Question: Today I wake up and start eclipse like every single day the open a screen and a splash screen later it opens the eclipse window but the previous remains open this is a kinda annoying have 2 open tabs for eclipse... I want when eclipse opens the other tab closes is a black window with nothing in it...
Here is my 'eclipse.ini':
'''
-startup
plugins/org.eclipse.equinox.launcher_1.1.1.R36x_v20101122_1400.jar
--launcher.library
plugins/org.eclipse.equinox.launcher.win32.win32.x86_64_1.1.2.R36x_v20101222
-product
org.eclipse.epp.package.jee.product
--launcher.defaultAction
openFile
--launcher.XXMaxPermSize
256M
-showsplash
org.eclipse.platform
--launcher.XXMaxPermSize
256m
--launcher.defaultAction
openFile
-vmargs
-Dosgi.requiredJavaVersion=1.5
-Xms40m
-Xmx512m
'''
please take a look to the image.

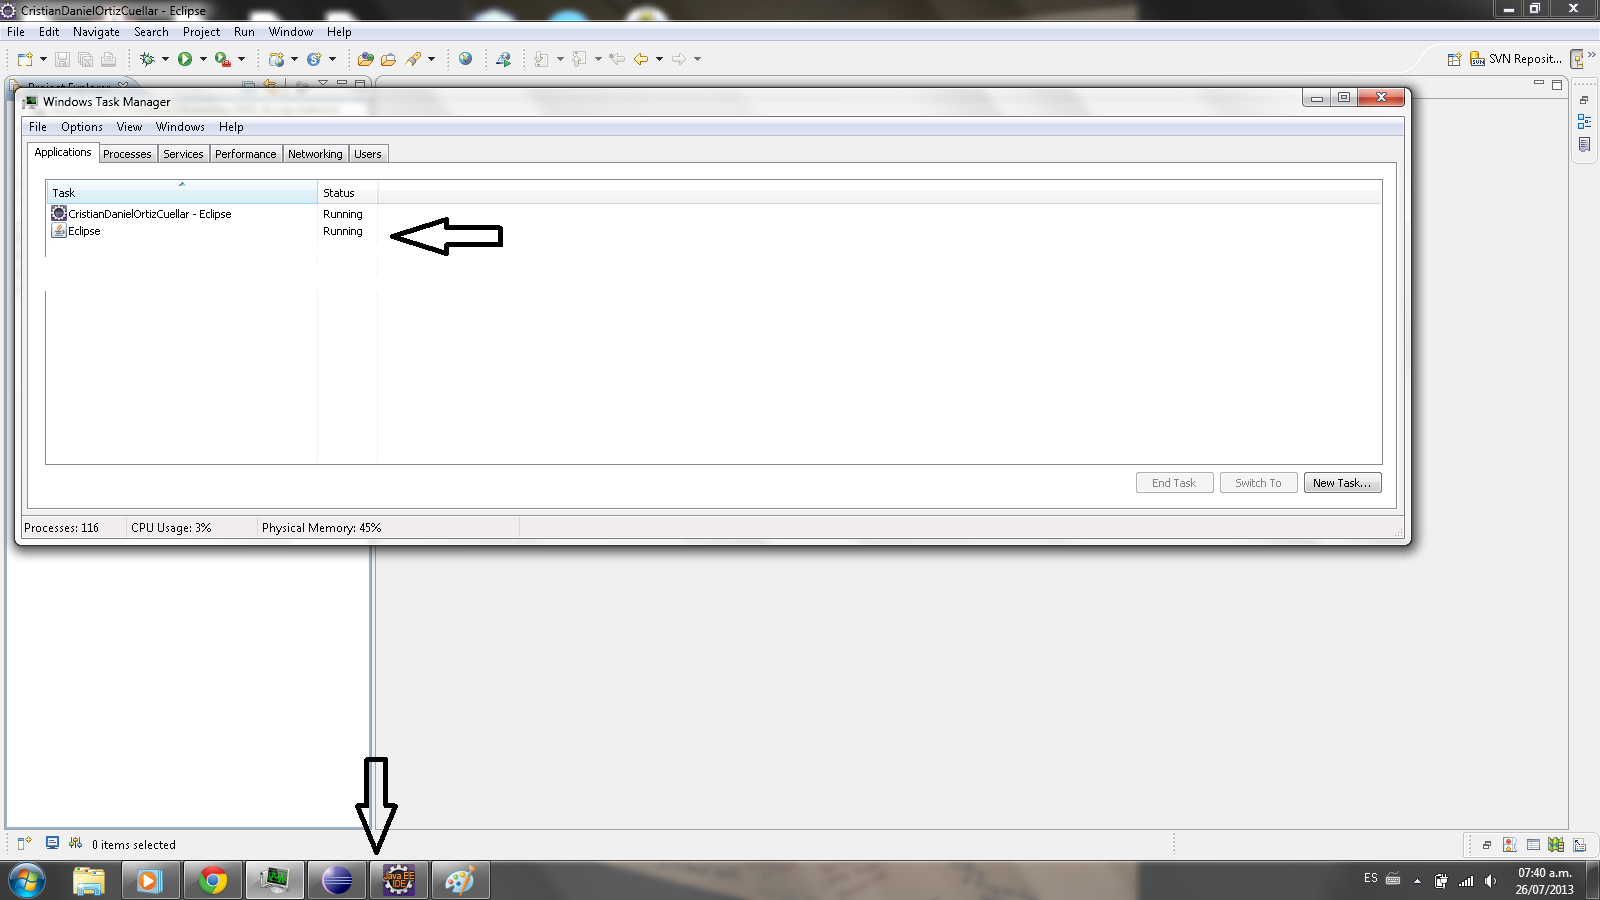
Answer: i was able to solve my problem adding the line to the in 'eclipse.ini' file
something like
'''
-vm
C:/Program Files/Java/jdk1.7.0_21/jre/bin/javaw.exe
'''
yes in 2 lines not in a single line.
my eclipse.ini is like this ready now.
'''
-vm
C:/Program Files/Java/jdk1.7.0_21/jre/bin/javaw.exe
-startup
plugins/org.eclipse.equinox.launcher_1.1.1.R36x_v20101122_1400.jar
--launcher.library
plugins/org.eclipse.equinox.launcher.win32.win32.x86_64_1.1.2.R36x_v20101222
-product
org.eclipse.epp.package.jee.product
--launcher.defaultAction
openFile
--launcher.XXMaxPermSize
256M
-showsplash
org.eclipse.platform
--launcher.XXMaxPermSize
256m
--launcher.defaultAction
openFile
-vmargs
-Dosgi.requiredJavaVersion=1.5
-Xms40m
-Xmx512m
'''
i hope really helps somebody.